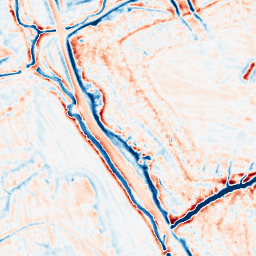
Category: edge_preserving
Decomposition family: bilateral
Decomposition parameters: d: 15
sigma_color: 100
sigma_space: 150
Upsampling method: quartic
Upsampling parameters: scale: 2
Upsampling scale: 2